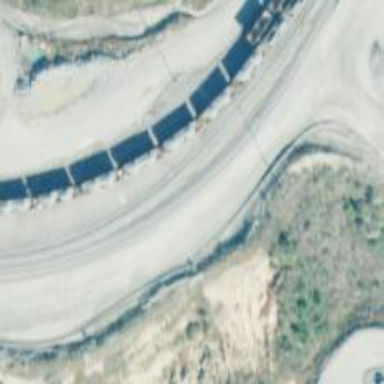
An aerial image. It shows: Railway spur line used for transporting aggregate freight.